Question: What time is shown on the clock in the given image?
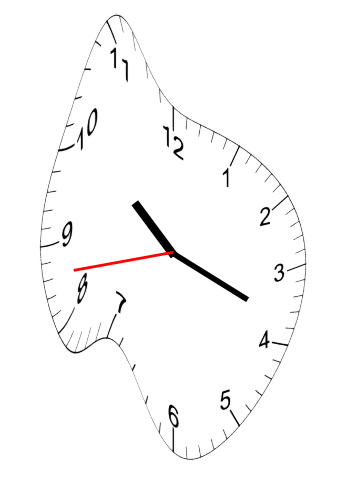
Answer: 10:18:43